Field crop: tomato
Growth stage: 1
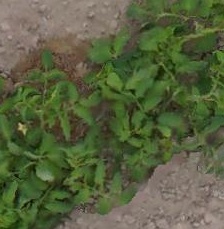
Species: tomato